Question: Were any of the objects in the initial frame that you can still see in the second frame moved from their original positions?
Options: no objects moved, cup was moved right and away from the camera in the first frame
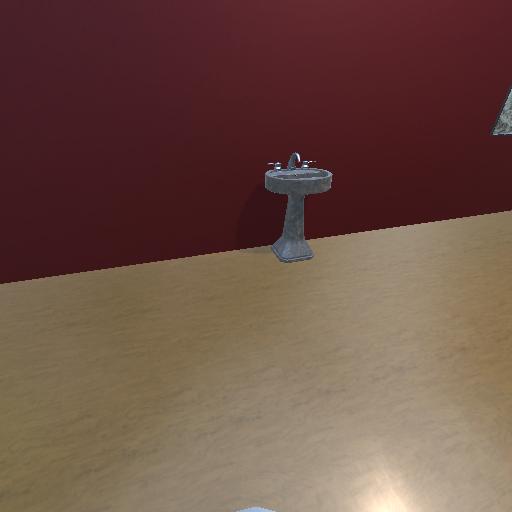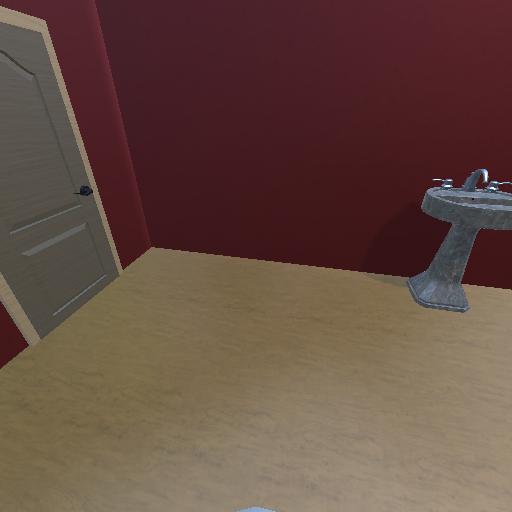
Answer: no objects moved